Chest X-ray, PA view. Patient: 62 years old, sex M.
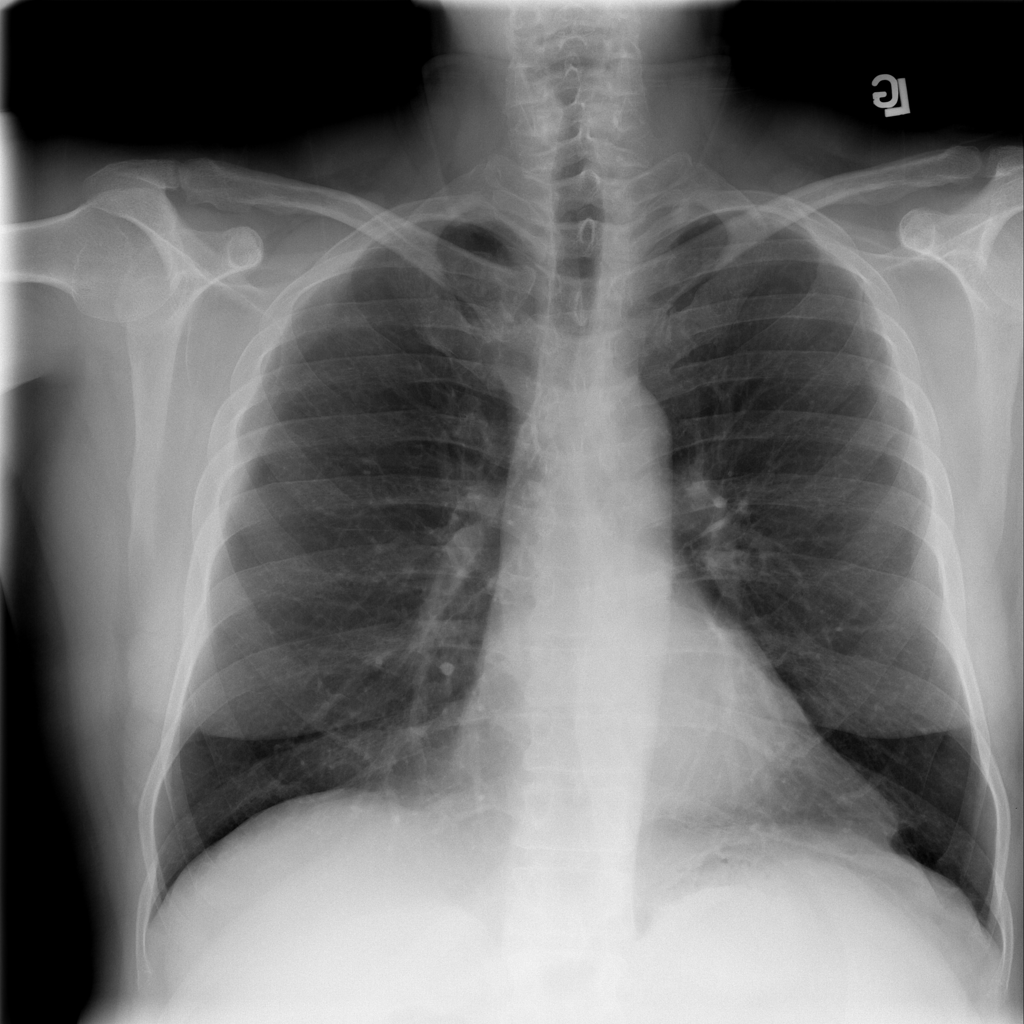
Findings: No Finding